Question: I am trying to create a counter for Jeopardy so that my Mom and I can keep score. Currently the program that I am creating is assigning the values to variables and then not performing the command when I press the button in the window. I am running Python 2.7.13.'
import Tkinter as tk
'''
root = tk.Tk()
root.title("Jeopardy Scores")
def ChangeScore(User,Value):
if User == 1:
Score = int(JScore.get())
JScore.set(Score + Value)
#J = JScore.get()
#print J
#SayHi()
else:
Score = int(MScore.get())
MScore.set(Score + Value)
#M = MScore.get()
#print M
#SayHi()
#def SayHi(*args):
#print 'hi'
MainFrame = tk.Frame(root)
MainFrame.grid(column=0, row=0)
MainFrame.columnconfigure(0, weight=1)
MainFrame.rowconfigure(0, weight=1)
JScore = tk.StringVar()
MScore = tk.StringVar()
JScore.set(0)
MScore.set(0)
JL = tk.Label(MainFrame, text = "Joey's Score", padx = 10, pady = 2)
JL.config(bg = 'blue', fg = 'yellow', font = ('Arial',30, 'bold'))
JL.grid(column = 0, row = 0)
ML = tk.Label(MainFrame, text = "Mom's Score", padx = 10, pady = 2)
ML.config(bg = 'blue', fg = 'yellow', font = ('Arial',30, 'bold'))
ML.grid(column = 1, row = 0)
JSS = tk.Label(MainFrame, textvariable=JScore ,padx = 122)
JSS.config(bg = 'blue', fg = 'yellow', font = ('Arial',30, 'bold'))
JSS.grid(column = 0, row = 1)
MSS = tk.Label(MainFrame, textvariable = MScore,padx = 122)
MSS.config(bg = 'blue', fg = 'yellow', font = ('Arial',30, 'bold'))
MSS.grid(column = 1, row = 1)
for i in range(1,6):
Score = tk.IntVar()
Score.set(i*200)
Score1 = 200*i
JButton = tk.Button(MainFrame, textvariable = Score, command =
ChangeScore(1,Score1))
JButton.grid(column = 0, row = 1+i)
MButton = tk.Button(MainFrame, textvariable = Score, command =
ChangeScore(2,Score1))
MButton.grid(column = 1, row = 1+i)
JButton = tk.Button(MainFrame, text = '400', command = ChangeScore(1,400))
JButton.grid(column = 0, row = 7)
root.mainloop()
'''
The code runs and produces this Window

Note that no buttons have been pressed when the picture was taken. It appears that all the buttons are 'being pressed' when the code runs and then nothing happens when i press the buttons afterwards.
I have no experience with Tkinter beyond the small information that has allowed me to do this and I have a bit more experience with Python. I am mainly doing this as an excerise for myself to improve my coding and to acutally use for Jeopardy!. Any help would be appreciate
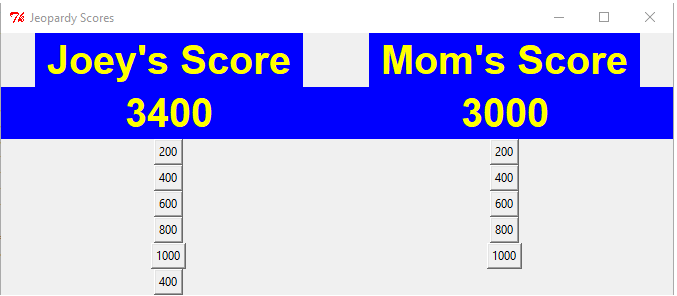
Answer: Here the 'command' parameter for 'Button' should be a callable. You should not call the function yourself and pass the return value to it. Instead, you provide a function that is to be called later.
So change you code to things like
'''
command=lambda: ChangeScore(1, 400)
'''
to create a lambda to be called later will solve the problem.